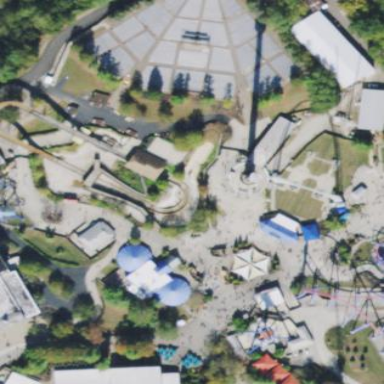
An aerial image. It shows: Sub Area within theme park.